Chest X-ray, AP view. Patient: 76 years old, sex F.
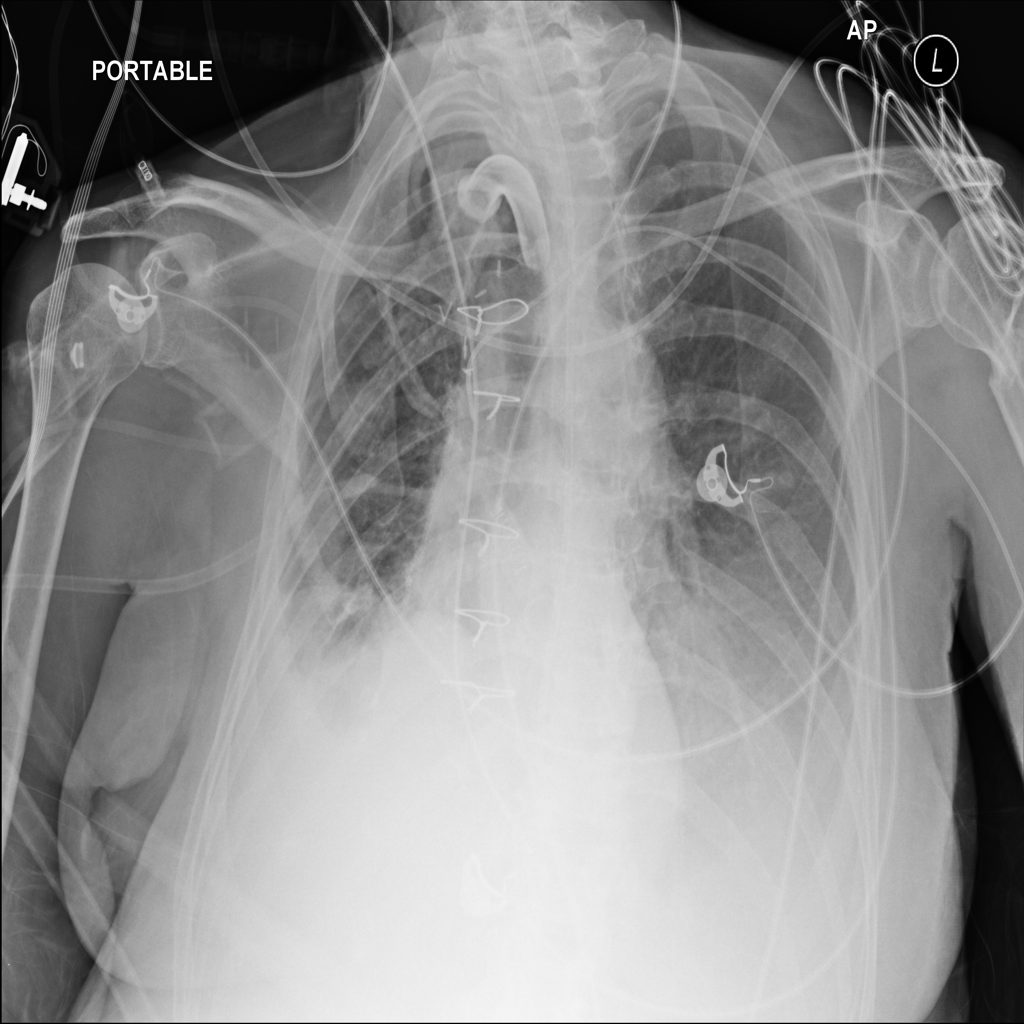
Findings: Effusion